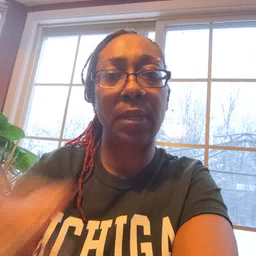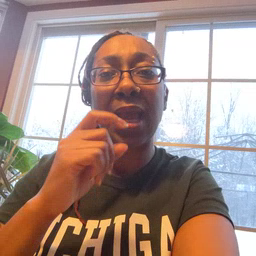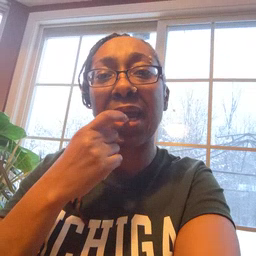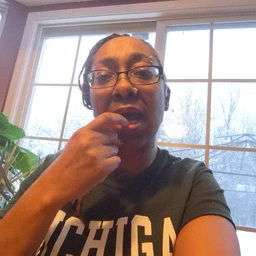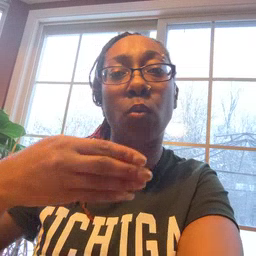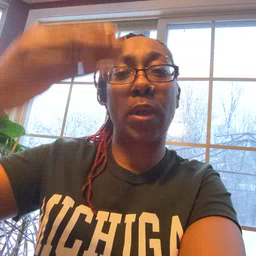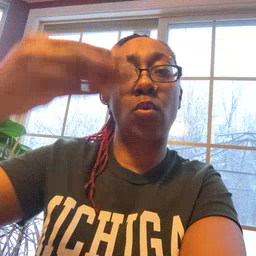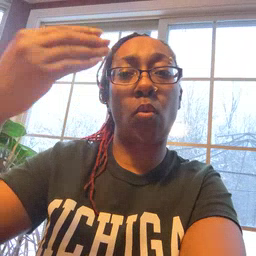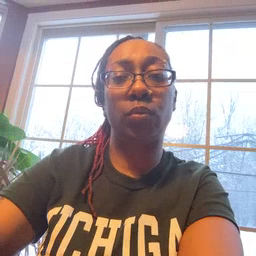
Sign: glasswindow